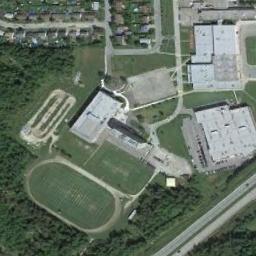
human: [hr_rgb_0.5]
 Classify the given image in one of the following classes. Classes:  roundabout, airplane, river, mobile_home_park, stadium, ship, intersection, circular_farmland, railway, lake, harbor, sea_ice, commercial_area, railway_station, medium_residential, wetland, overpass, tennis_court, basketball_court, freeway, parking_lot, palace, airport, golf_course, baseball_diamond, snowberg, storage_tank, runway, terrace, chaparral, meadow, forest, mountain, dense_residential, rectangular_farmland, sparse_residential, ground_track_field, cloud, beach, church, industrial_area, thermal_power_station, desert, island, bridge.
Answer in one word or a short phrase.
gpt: ground_track_field